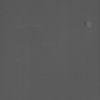
Label: not_dusty